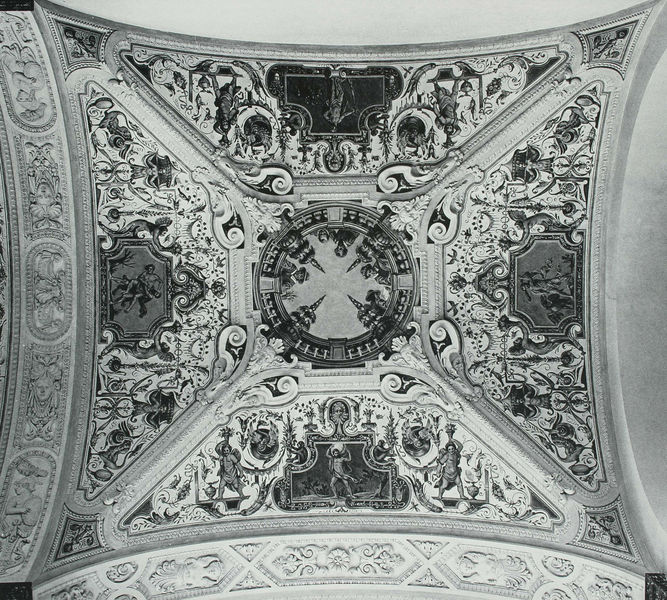
Titel: Musikanten und Herkulestaten
Künstler: Peter Candid
Standort: München
Institution: Residenz, Kaisertreppe
Schlagwörter: blätter, gemälde, himmel, mann, weiß, kirchturm, menschen, stadt, blumen, bunt, grau, köpfe, laterne, marmor, mitte, männer, schmuck, schwarz, säulen, ausblick, blick, dach, tiere, leute, malerei, muster, ornament, gesichter, architektur, barock, mensch, felder, vögel, brüstung, kirche, decke, personen, pflanzen, renaissance, rokoko, kreis, rund, tondo, turm, engel, putto, ranken, relief, bilder, bogen, perspektive, figuren, rundbogen, kuppel, detail, symmetrie, floral, ornamente, verzierung, stuck, vasen, halle, foto, fotografie, oben, photographie, bögen, gewölbe, durchblick, kreuz, rechteck, türme, schwarz-weiß, darstellung, zwickel, photo, verziert, fries, schnörkel, voluten, kreuzgewölbe, kreuzgrat, götter, kapelle, heilige, deckengemälde, deckenspiegel, fresko, einblick, gips, putten, bemalung, ornamentik, helden, fantasie, quadrat, viereck, fresco, grat, relieff, kassette, groteske, oculi, rondell, deckenmalerei, teilung, arkantus, oculus, opaion, balluster, zentriert, bauschmuck, vierpass, trompete, kalkstein, grate, gurtbogen, grotesken, frescen, scheinarchitektur, evangelisten, kartuschen, trapez, kontinente, quadraturmalerei, architekturquadratur, detaiol, gewölbefresko, llusion, sukkatur, trempe l oeil, uadrat, stützbogen, turm türme, trumspitzen